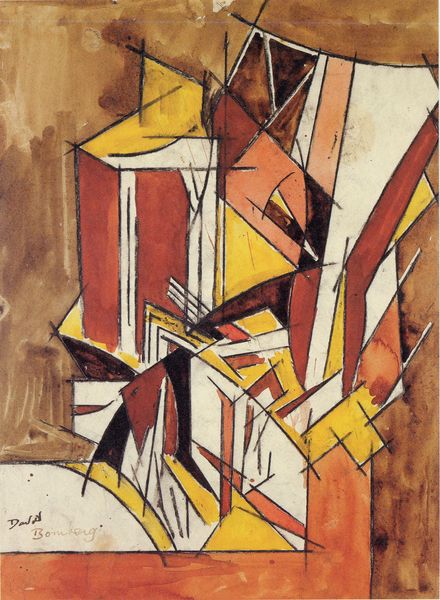
Titel: The Dancer, Der Tänzer
Künstler: David Bomberg
Standort: Bedford
Institution: The Trustees of the Cecil Higgins Art Gallery
Schlagwörter: weiß, aquarell, gelb, komposition, kubismus, braun, orange, schwarz, rot, signatur, felder, ecke, umrisse, abstrakt, flächen, modern, formen, linien, yellow, brown, abstraktion, unterschrift, buch, farbflächen, ecken, dreiecke, winkel, raun, abstakt, picasso, signstur, vorzeichung, dold, braque, kandinzky, wite, withe